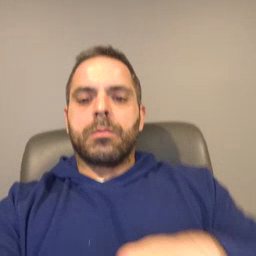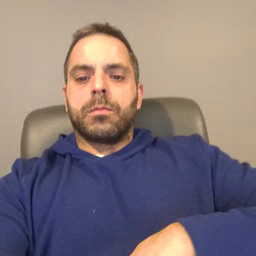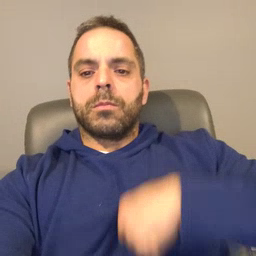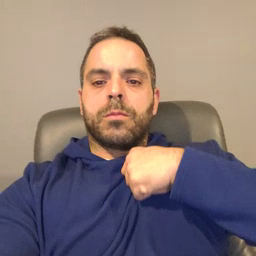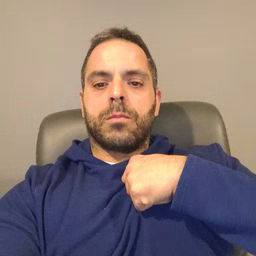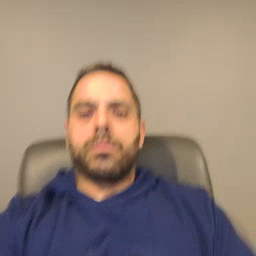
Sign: zipper